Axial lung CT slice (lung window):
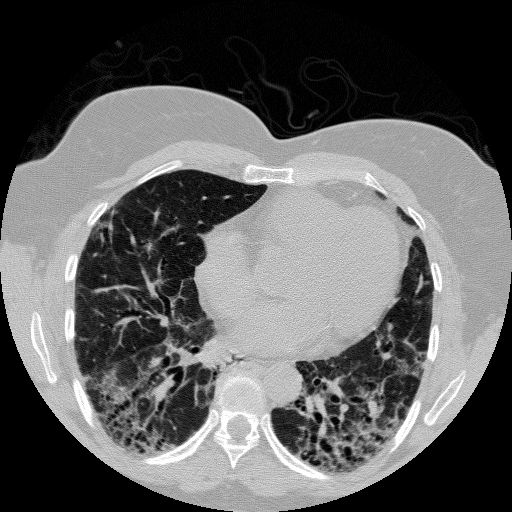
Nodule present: no